Question: I originally wrote a program that generates an area of 2D rectangles. SUDDENLY, I wanted to arrange an isometric projection. I thought that the easiest way to do this is using 3D rectangles. I adapted the code and in general everything turned out the way I wanted. However, there was a problem that I do not know how to solve. Each new rectangle is placed as if on top of the rest. Because of what appears the effect of the relief of the area. I would like the platform to be flat. Below on the screen you will understand everything.

I tried to experiment with setTranslateZ(), but it has no effect at all.
'''
protected List fillingArea()
{
manyPlacedSquares.add(new CustomBox(100,50,100, 0, 0, 0));
for(int y = 0; y < numberOfSquares; y++)
{
for(CustomBox i: manyPlacedSquares)
{
CustomBox upBox = new CustomBox(100,50,100,i.getTranslateX()+70,i.getTranslateY()-50, i.getTranslateZ()-1 );
manyPotentialSquares.add(upBox);
CustomBox rightBox = new CustomBox(100,50,100,i.getTranslateX()-70,i.getTranslateY()-50,i.getTranslateZ()-1);
manyPotentialSquares.add(rightBox);
CustomBox belowBox = new CustomBox(100,50,100,i.getTranslateX()+70,i.getTranslateY()+50,i.getTranslateZ()-1);
manyPotentialSquares.add(belowBox);
CustomBox leftBox = new CustomBox(100,50,100,i.getTranslateX()-70,i.getTranslateY()+50,i.getTranslateZ()-1);
manyPotentialSquares.add(leftBox);
}
System.out.println(manyPotentialSquares.size());
System.out.println(manyPlacedSquares.size());
System.out.println(manyPotentialSquares.get(1).getTranslateX());
manyPotentialSquares.removeAll(manyPlacedSquares);
System.out.println(manyPotentialSquares.size());
index = randomGenerator.nextInt(manyPotentialSquares.size());
manyPlacedSquares.add(manyPotentialSquares.get(index));
}
return manyPlacedSquares;
}
'''
The custom box has plain content and is unlikely to be needed, but just in case, I'll show its content. equals () method redefined for correct operation removeall ()
'''
public class CustomBox extends Box {
Double tt;
Double tt1;
public CustomBox(double width, double height, double depth, double gtx, double gty, double gtz)
{
super(width, height, depth);
this.setTranslateX(gtx);
this.setTranslateY(gty);
this.setTranslateZ(gtz);
tt = gtx;
tt1 = gty;
}
@Override
public boolean equals(Object obj)
{
if(this.tt.equals(((CustomBox) obj).getTranslateX()) && this.tt1.equals(((CustomBox) obj).getTranslateY()))
{
System.out.println(tt + " " + ((CustomBox) obj).getTranslateX());
return true;
}
if (obj == null || obj.getClass() != this.getClass())
{
return false;
}
return false;
}
}
'''
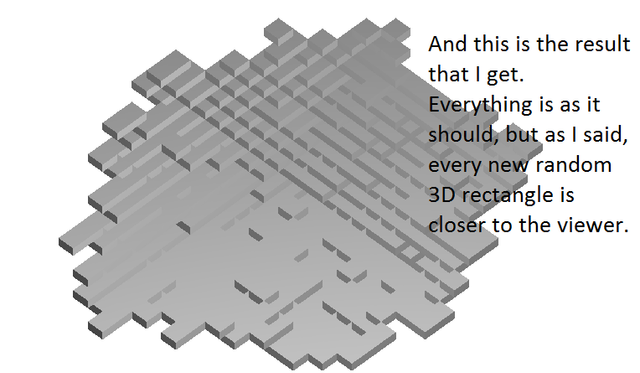
Answer: You have to configure JavaFX to use 3D correctly. Especially you have to switch depth buffering on. This is explained in the accepted answer of this question here: <URL>